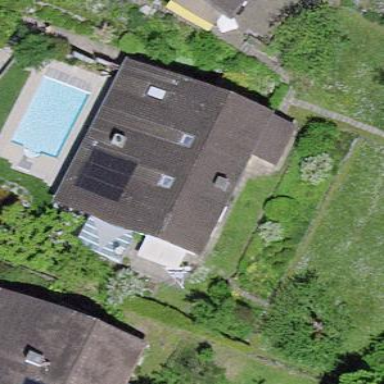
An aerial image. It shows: Simple and straightforward house.